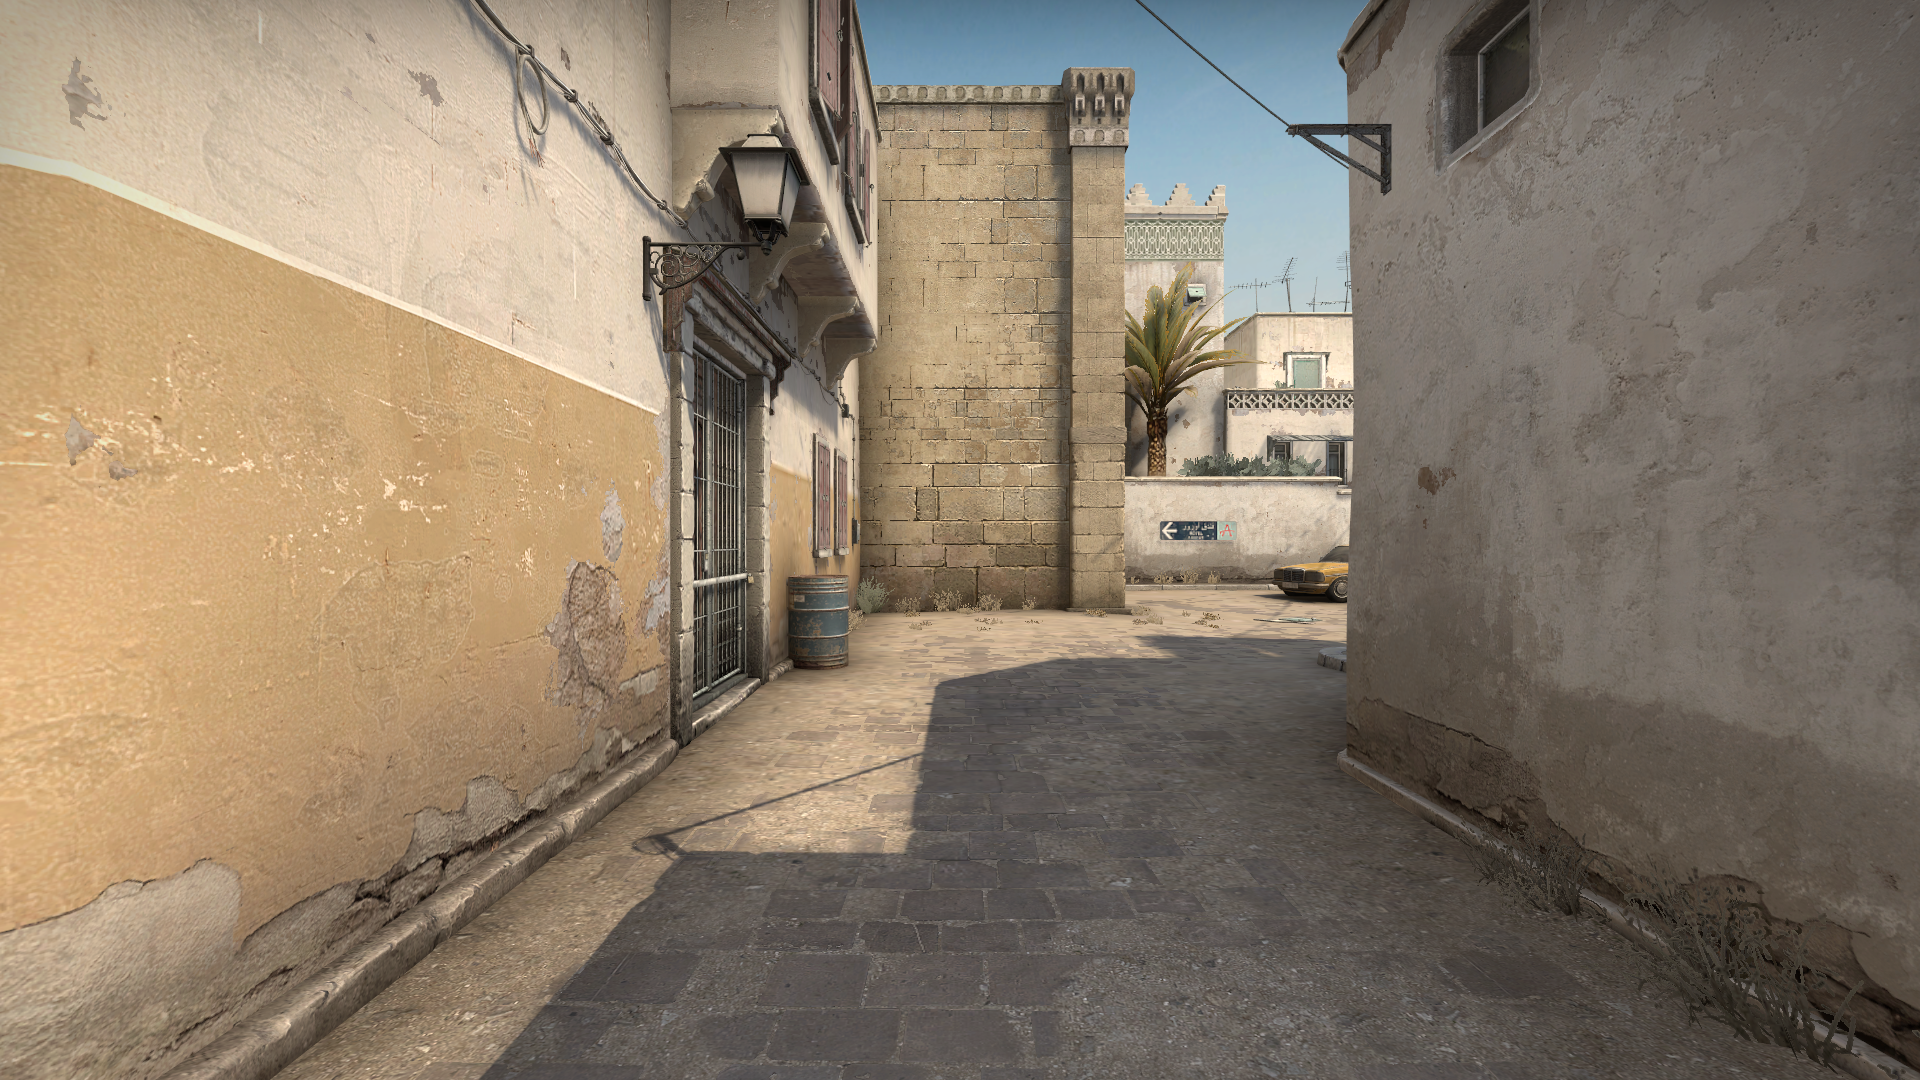
Map: de_dust2